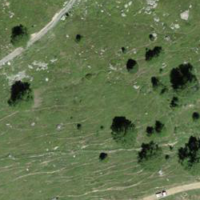
EUNIS habitat code: 26
Species observed at this site:
Oxytropis campestris